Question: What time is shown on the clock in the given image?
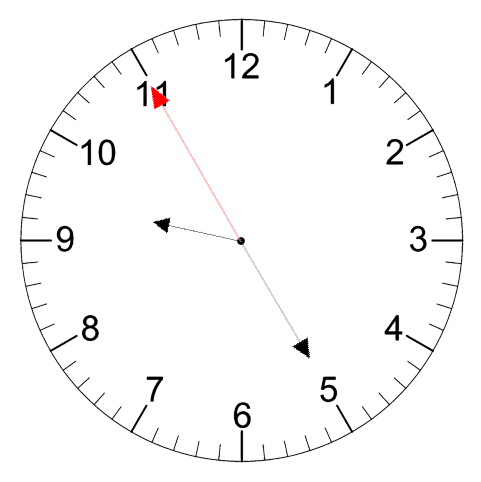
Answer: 09:24:55